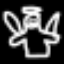
Label: angel